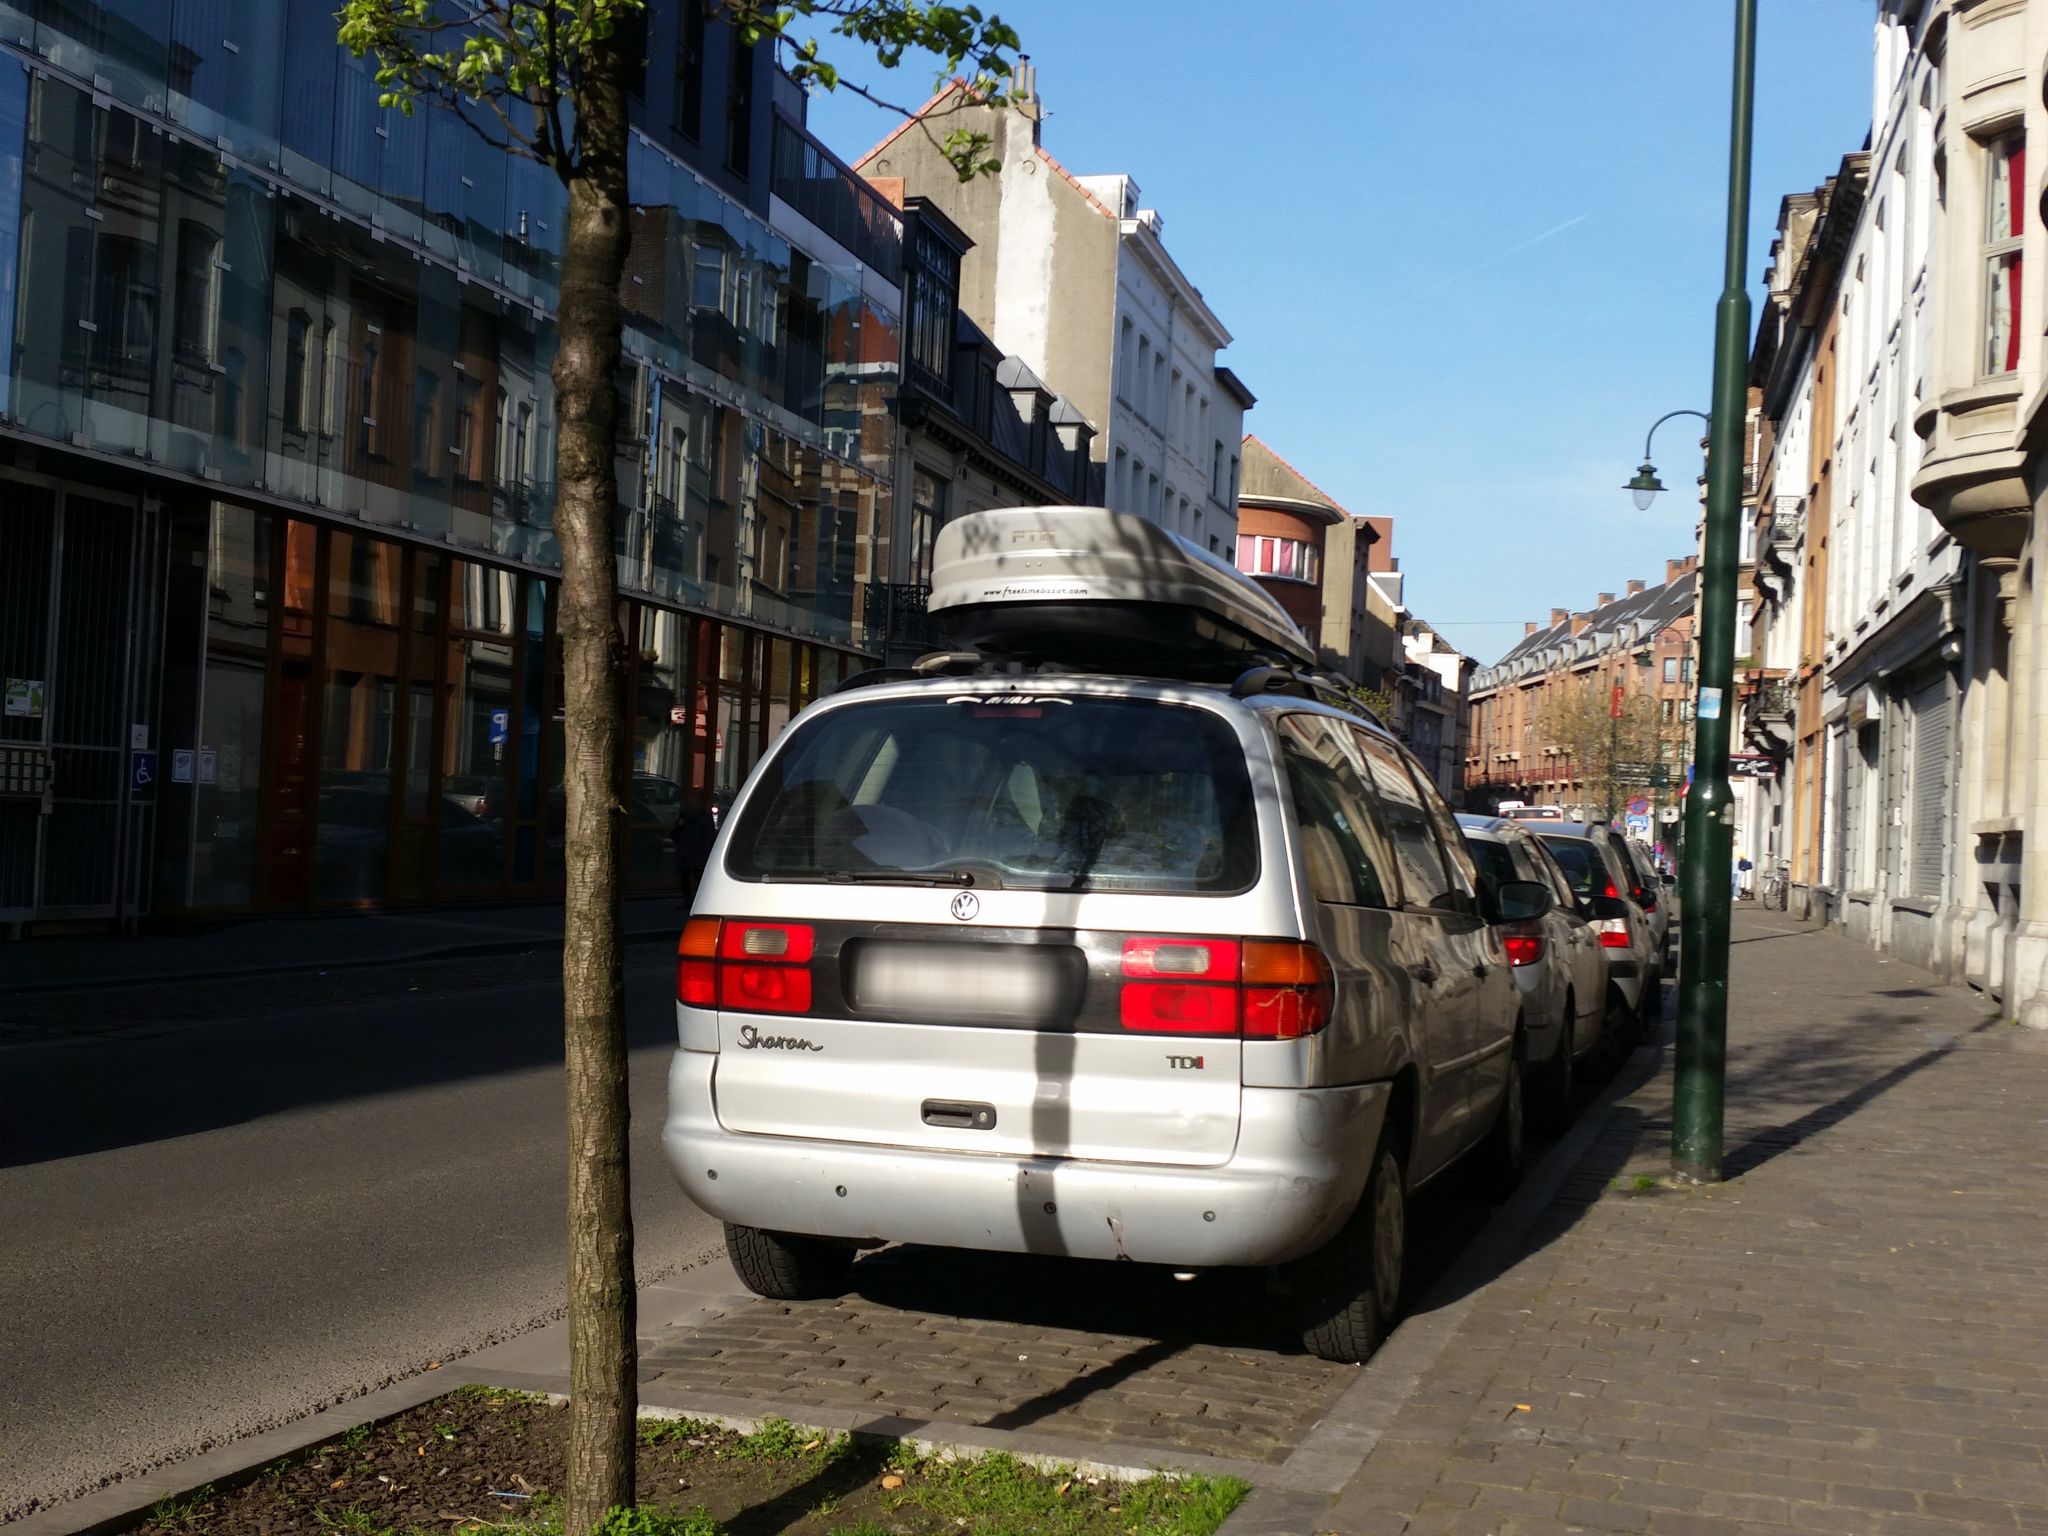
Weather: clear
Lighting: day
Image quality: good
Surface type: walking surface
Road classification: tertiary
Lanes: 2
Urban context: urban centre
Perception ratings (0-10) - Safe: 3.97, Lively: 8.36, Beautiful: 3.04, Boring: 1.44, Depressing: 6.02, Wealthy: 8.24